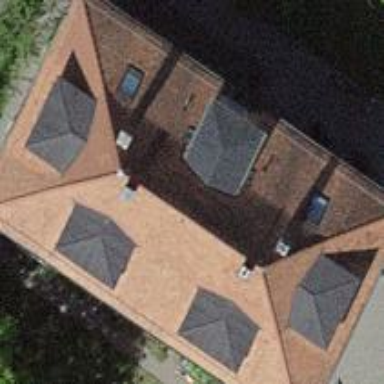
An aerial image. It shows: Residential building with hipped roof made of maroon roof tiles.